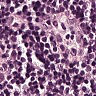
Metastatic tissue present: yes